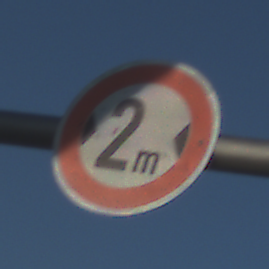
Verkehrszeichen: TatsaechlicheBreite2
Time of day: MorningAfternoon
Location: Outdoor (Nature)
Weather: Clear
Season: NotSpecified
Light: Natural